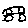
Label: car